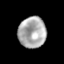
Tissue: lung
Cell type: Epithelial cells
Senescence score: 0.1878
Nuclear area (px): 837
Mean DAPI intensity: 172.497